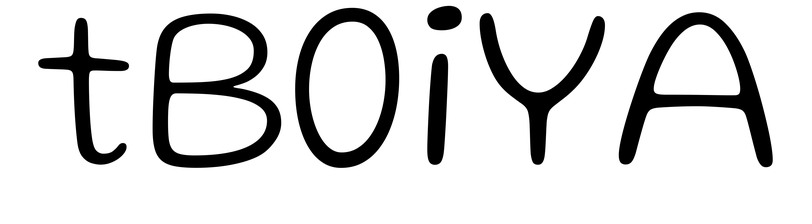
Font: Gluten_ExtraLight